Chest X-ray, AP view. Patient: 51 years old, sex F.
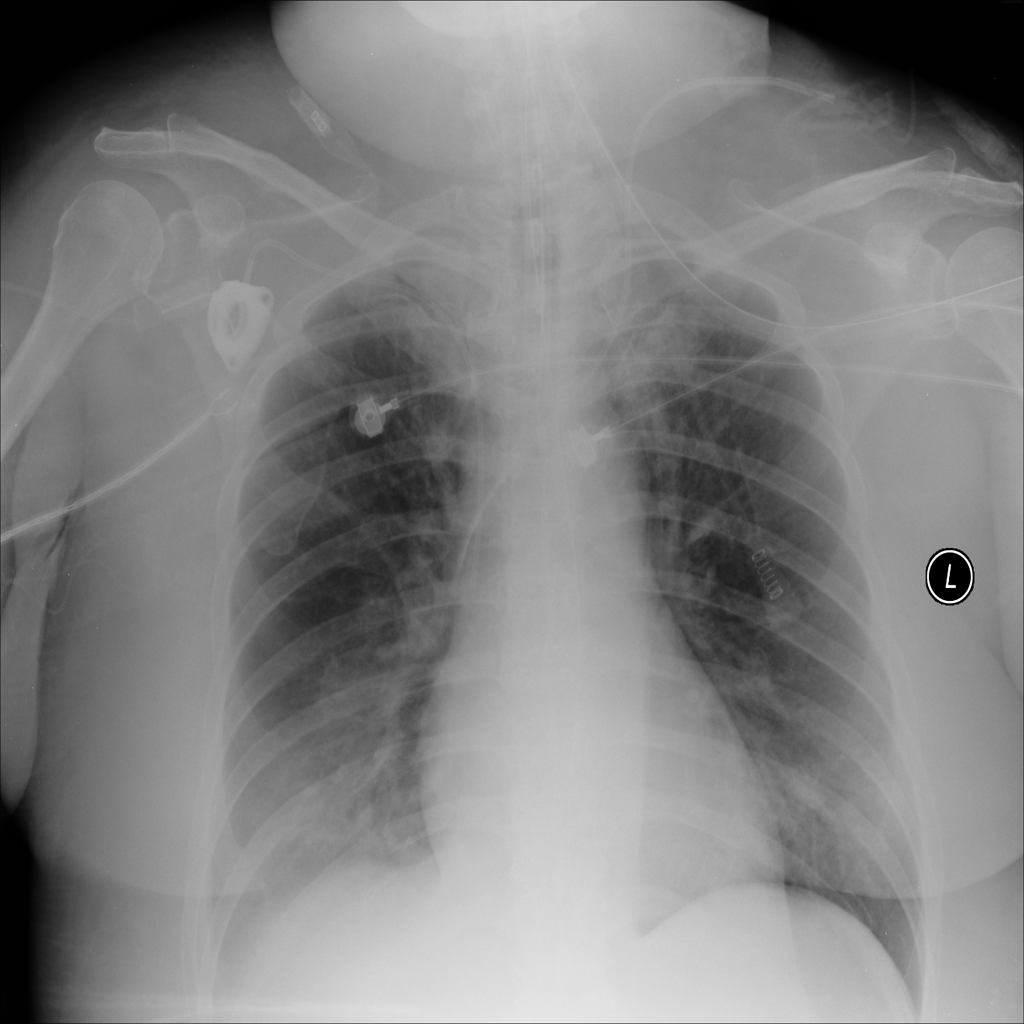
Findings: No Finding